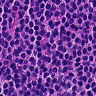
Metastatic tissue present: no